Question: I have an image file wish is actually a level inside a game. My question is how can I get the resulting collision map array of this image ?
For example

has this collision map array array :
'''
var collisionMap = [
[0,0,0,0,0,0,0,0,0,0,0,0,0,0,0,0,0,0,0,0,0,0,0,0,0,0,0,0,0,0,0,0,0,0,0,0,0,0,0,0,0,0,0,0,0,0,0,0,0,0,0,0,0,0,0,0,0,0,0,0,0,0,0,0,0,0,0,0,0,0,0,0,0,0,0,0,0,0,0,0,0,0,0,0,0,0,0,0,0,0,0,0,0,0,0,0,0,0,0,0,0,0,0,0,0,0,0,0,0,0,0,0,0,0,0,0,0,0,0,0,0,0,0,0,0,0,0,0,0,0,0,0,0,0,0,0,0,0,0,0,0,0,0,0,0,0,0,0,0,0,0,0,0,0,0,0,0,0,0,0,0,0,0,0,0,0,0,0,0,0,0,0,0,0,0,0,0,0,0,0,0,0,0,0,0,0,0,0,0,0,0,0,0,0,0,0,0,0,0,0,0,0,0,0,0,0,0,0,0,0,0,0],
[0,0,0,0,0,0,0,0,0,0,0,0,0,0,0,0,0,0,0,0,0,0,0,0,0,0,0,0,0,0,0,0,0,0,0,0,0,0,0,0,0,0,0,0,0,0,0,0,0,0,0,0,0,0,0,0,0,0,0,0,0,0,0,0,0,0,0,0,0,0,0,0,0,0,0,0,0,0,0,0,0,0,0,0,0,0,0,0,0,0,0,0,0,0,0,0,0,0,0,0,0,0,0,0,0,0,0,0,0,0,0,0,0,0,0,0,0,0,0,0,0,0,0,0,0,0,0,0,0,0,0,0,0,0,0,0,0,0,0,0,0,0,0,0,0,0,0,0,0,0,0,0,0,0,0,0,0,0,0,0,0,0,0,0,0,0,0,0,0,0,0,0,0,0,0,0,0,0,0,0,0,0,0,0,0,0,0,0,0,0,0,0,0,0,0,0,0,0,0,0,0,0,0,0,0,0,0,0,0,0,0,0],
[0,0,0,0,0,0,0,0,0,0,0,0,0,0,0,0,0,0,0,0,0,0,0,0,0,0,0,0,0,0,0,0,0,0,0,0,0,0,0,0,0,0,0,0,0,0,0,0,0,0,0,0,0,0,0,0,0,0,0,0,0,0,0,0,0,0,0,0,0,0,0,0,0,0,0,0,0,0,0,0,0,0,0,0,0,0,0,0,0,0,0,0,0,0,0,0,0,0,0,0,0,0,0,0,0,0,0,0,0,0,0,0,0,0,0,0,0,0,0,0,0,0,0,0,0,0,0,0,0,0,0,0,0,0,0,0,0,0,0,0,0,0,0,0,0,0,0,0,0,0,0,0,0,0,0,0,0,0,0,0,0,0,0,0,0,0,0,0,0,0,0,0,0,0,0,0,0,0,0,0,0,0,0,0,0,0,0,0,0,0,0,0,0,0,0,0,0,0,0,0,0,0,0,0,0,0,0,0,0,0,0,0],
[0,0,0,0,0,0,0,0,0,0,0,0,0,0,0,0,0,0,0,0,0,0,1,0,0,0,0,0,0,0,0,0,0,0,0,0,0,0,0,0,0,0,0,0,0,0,0,0,0,0,0,0,0,0,0,0,0,0,0,0,0,0,0,0,0,0,0,0,0,0,0,0,0,0,0,0,0,0,0,0,1,1,1,1,1,1,1,1,0,0,0,1,1,1,1,0,0,0,0,0,0,0,0,0,0,0,0,0,0,1,0,0,0,0,0,0,0,0,0,0,0,1,1,1,0,0,0,0,1,1,1,1,0,0,0,0,0,0,0,0,0,0,0,0,0,0,0,0,0,0,0,0,0,0,0,0,0,0,0,0,0,0,0,0,0,0,0,0,0,0,0,0,0,0,0,0,0,0,0,0,0,0,0,0,0,0,0,0,1,1,0,0,0,0,0,0,0,0,0,0,0,0,0,0,0,0,0,0,0,0,0,0],
[0,0,0,0,0,0,0,0,0,0,0,0,0,0,0,0,0,0,0,0,0,0,0,0,0,0,0,0,0,0,0,0,0,0,0,0,0,0,0,0,0,0,0,0,0,0,0,0,0,0,0,0,0,0,0,0,0,0,0,0,0,0,0,0,0,0,0,0,0,0,0,0,0,0,0,0,0,0,0,0,0,0,0,0,0,0,0,0,0,0,0,0,0,0,0,0,0,0,0,0,0,0,0,0,0,0,0,0,0,0,0,0,0,0,0,0,0,0,0,0,0,0,0,0,0,0,0,0,0,0,0,0,0,0,0,0,0,0,0,0,0,0,0,0,0,0,0,0,0,0,0,0,0,0,0,0,0,0,0,0,0,0,0,0,0,0,0,0,0,0,0,0,0,0,0,0,0,0,0,0,0,0,0,0,0,0,0,1,1,1,0,0,0,0,0,0,0,0,0,0,0,0,0,0,0,0,0,0,0,0,0,0],
[0,0,0,0,0,0,0,0,0,0,0,0,0,0,0,0,0,0,0,0,0,0,0,0,0,0,0,0,0,0,0,0,0,0,0,0,0,0,0,0,0,0,0,0,0,0,0,0,0,0,0,0,0,0,0,0,0,0,0,0,0,0,0,0,0,0,0,0,0,0,0,0,0,0,0,0,0,0,0,0,0,0,0,0,0,0,0,0,0,0,0,0,0,0,0,0,0,0,0,0,0,0,0,0,0,0,0,0,0,0,0,0,0,0,0,0,0,0,0,0,0,0,0,0,0,0,0,0,0,0,0,0,0,0,0,0,0,0,0,0,0,0,0,0,0,0,0,0,0,0,0,0,0,0,0,0,0,0,0,0,0,0,0,0,0,0,0,0,0,0,0,0,0,0,0,0,0,0,0,0,0,0,0,0,0,0,1,1,1,1,0,0,0,0,0,0,0,0,0,0,0,0,0,0,0,0,0,0,0,0,0,0],
[0,0,0,0,0,0,0,0,0,0,0,0,0,0,0,0,0,0,0,0,0,0,0,0,0,0,0,0,0,0,0,0,0,0,0,0,0,0,0,0,0,0,0,0,0,0,0,0,0,0,0,0,0,0,0,0,0,0,0,0,0,0,0,0,1,0,0,0,0,0,0,0,0,0,0,0,0,0,0,0,0,0,0,0,0,0,0,0,0,0,0,0,0,0,0,0,0,0,0,0,0,0,0,0,0,0,0,0,0,0,0,0,0,0,0,0,0,0,0,0,0,0,0,0,0,0,0,0,0,0,0,0,0,0,0,0,0,0,0,0,0,0,0,0,0,0,0,0,0,0,0,0,0,0,0,0,0,0,0,0,0,0,0,0,0,0,0,0,0,0,0,0,0,0,0,0,0,0,0,0,0,0,0,0,0,1,1,1,1,1,0,0,0,0,0,0,0,0,0,0,0,0,0,0,0,0,0,0,0,0,0,0],
[0,0,0,0,0,0,0,0,0,0,0,0,0,0,0,0,1,0,0,0,1,1,1,1,1,0,0,0,0,0,0,0,0,0,0,0,0,0,0,0,0,0,0,0,0,0,1,1,0,0,0,0,0,0,0,0,0,1,1,0,0,0,0,0,0,0,0,0,0,0,0,0,0,0,0,0,0,1,1,1,0,0,0,0,0,0,0,0,0,0,0,0,0,0,1,0,0,0,0,0,1,1,0,0,0,0,1,0,0,1,0,0,1,0,0,0,0,0,1,0,0,0,0,0,0,0,0,0,0,1,1,0,0,0,0,0,0,1,0,0,1,0,0,0,0,0,0,0,0,0,0,1,1,0,0,1,0,0,0,0,0,0,0,0,0,0,0,0,1,1,1,1,0,0,0,0,0,0,0,0,0,0,0,0,1,1,1,1,1,1,0,0,0,0,0,0,0,0,0,0,0,0,0,0,0,0,0,0,0,0,0,0],
[0,0,0,0,0,0,0,0,0,0,0,0,0,0,0,0,0,0,0,0,0,0,0,0,0,0,0,0,0,0,0,0,0,0,0,0,0,0,1,1,0,0,0,0,0,0,1,1,0,0,0,0,0,0,0,0,0,1,1,0,0,0,0,0,0,0,0,0,0,0,0,0,0,0,0,0,0,0,0,0,0,0,0,0,0,0,0,0,0,0,0,0,0,0,0,0,0,0,0,0,0,0,0,0,0,0,0,0,0,0,0,0,0,0,0,0,0,0,0,0,0,0,0,0,0,0,0,0,0,0,0,0,0,0,0,0,1,1,0,0,1,1,0,0,0,0,0,0,0,0,1,1,1,0,0,1,1,0,0,0,0,0,0,0,0,0,0,0,0,0,0,0,0,0,0,0,0,0,0,0,0,0,0,1,1,1,1,1,1,1,0,0,0,0,0,0,0,0,0,0,0,0,0,0,0,0,0,0,0,0,0,0],
[0,0,0,0,0,0,0,0,0,0,0,0,0,0,0,0,0,0,0,0,0,0,0,0,0,0,0,0,1,1,0,0,0,0,0,0,0,0,1,1,0,0,0,0,0,0,1,1,0,0,0,0,0,0,0,0,0,1,1,0,0,0,0,0,0,0,0,0,0,0,0,0,0,0,0,0,0,0,0,0,0,0,0,0,0,0,0,0,0,0,0,0,0,0,0,0,0,0,0,0,0,0,0,0,0,0,0,0,0,0,0,0,0,0,0,0,0,0,0,0,0,0,0,0,0,0,0,0,0,0,0,0,0,0,0,1,1,1,0,0,1,1,1,0,0,0,0,0,0,1,1,1,1,0,0,1,1,1,0,0,0,0,0,1,1,0,0,0,0,0,0,0,0,0,0,0,0,0,0,1,1,0,1,1,1,1,1,1,1,1,0,0,0,0,0,0,0,0,0,0,0,0,0,0,0,0,0,0,0,0,0,0],
[0,0,0,0,0,0,0,0,0,0,0,0,0,0,0,0,0,0,0,0,0,0,0,0,0,0,0,0,1,1,0,0,0,0,0,0,0,0,1,1,0,0,0,0,0,0,1,1,0,0,0,0,0,0,0,0,0,1,1,0,0,0,0,0,0,0,0,0,0,0,0,0,0,0,0,0,0,0,0,0,0,0,0,0,0,0,0,0,0,0,0,0,0,0,0,0,0,0,0,0,0,0,0,0,0,0,0,0,0,0,0,0,0,0,0,0,0,0,0,0,0,0,0,0,0,0,0,0,0,0,0,0,0,0,1,1,1,1,0,0,1,1,1,1,0,0,0,0,1,1,1,1,1,0,0,1,1,1,1,0,0,0,0,1,1,0,0,0,0,0,0,0,0,0,0,0,0,0,0,1,1,1,1,1,1,1,1,1,1,1,0,0,0,0,0,0,0,0,0,0,0,0,0,0,0,0,0,0,0,0,0,0],
[1,1,1,1,1,1,1,1,1,1,1,1,1,1,1,1,1,1,1,1,1,1,1,1,1,1,1,1,1,1,1,1,1,1,1,1,1,1,1,1,1,1,1,1,1,1,1,1,1,1,1,1,1,1,1,1,1,1,1,1,1,1,1,1,1,1,1,1,1,0,0,1,1,1,1,1,1,1,1,1,1,1,1,1,1,1,0,0,0,1,1,1,1,1,1,1,1,1,1,1,1,1,1,1,1,1,1,1,1,1,1,1,1,1,1,1,1,1,1,1,1,1,1,1,1,1,1,1,1,1,1,1,1,1,1,1,1,1,1,1,1,1,1,1,1,1,1,1,1,1,1,1,1,0,0,1,1,1,1,1,1,1,1,1,1,1,1,1,1,1,1,1,1,1,1,1,1,1,1,1,1,1,1,1,1,1,1,1,1,1,1,1,1,1,1,1,1,1,1,1,1,1,1,1,1,1,1,1,1,1,1,1],
[1,1,1,1,1,1,1,1,1,1,1,1,1,1,1,1,1,1,1,1,1,1,1,1,1,1,1,1,1,1,1,1,1,1,1,1,1,1,1,1,1,1,1,1,1,1,1,1,1,1,1,1,1,1,1,1,1,1,1,1,1,1,1,1,1,1,1,1,1,0,0,1,1,1,1,1,1,1,1,1,1,1,1,1,1,1,0,0,0,1,1,1,1,1,1,1,1,1,1,1,1,1,1,1,1,1,1,1,1,1,1,1,1,1,1,1,1,1,1,1,1,1,1,1,1,1,1,1,1,1,1,1,1,1,1,1,1,1,1,1,1,1,1,1,1,1,1,1,1,1,1,1,1,0,0,1,1,1,1,1,1,1,1,1,1,1,1,1,1,1,1,1,1,1,1,1,1,1,1,1,1,1,1,1,1,1,1,1,1,1,1,1,1,1,1,1,1,1,1,1,1,1,1,1,1,1,1,1,1,1,1,1]
];
'''
I got this is example from this link : <URL> . I did so many research to figure out how did they got this collision map but i didn't get a result nor a solution to understand so my questions are :
1. did they use some sort of software that can detect the object in the map and return the collision array
2. or did they actually wrote the array by hand
Please help me understand and thank you
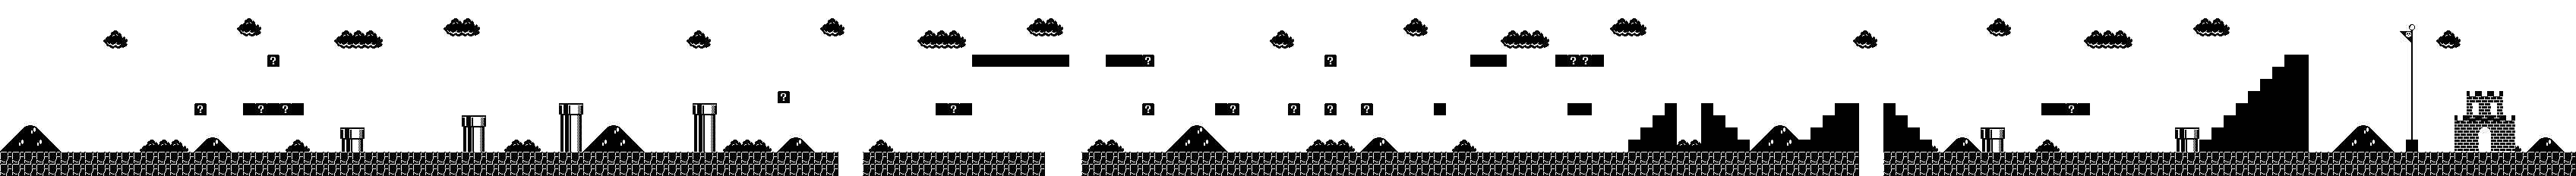
Answer: It's simply a matter of parsing the map pixel by pixel and build an array.
Here is one way of doing this:
## Live demo here
'''
var img = new Image,
canvas = document.createElement('canvas'),
ctx = canvas.getContext('2d');
img.onload = process;
img.crossOrigin = '';
img.src = 'http://i.imgur.com/UUDei9h.png';
function process() {
canvas.width = this.width;
canvas.height = this.height;
ctx.drawImage(this, 0, 0);
var idata = ctx.getImageData(0, 0, this.width, this.height),
buffer = new Uint32Array(idata.data.buffer),
len = buffer.length,
i = 0,
array = [],
subArray = [];
for(;i < len; i++) {
if (i % this.width === 0) {
subArray = new Array();
array.push(subArray);
}
subArray.push(buffer[i] === 0 ? 0 : 1);
}
/// "array" now contains the converted image.
}
'''
You can then build up a code string based on the array (directly in the above loop or in a second loop) if you wish to paste it into your game code.
However, using a such as the native canvas pixel buffer is much faster than using a conventional array in JavaScript, so it is better to just keep the Uint-32 view on the image buffer without converting it and then calculate the position based on x and y, then check the pixel value directly:
'''
/// keep a global 32-bits pixel buffer handy
var idata = ctx.getImageData(0, 0, canvas.width, canvas.height),
buffer = new Uint32Array(idata.data.buffer);
'''
Then when checking for collision:
'''
function isCollision(x, y) {
var pos = y * image.width + x;
return (buffer[pos] !== 0);
}
'''
which returns true if the collision map had a non-transparent pixel.
If you want to optimize memory use just create a Uint8Array and copy over 0 and 1 instead representing each pixel which can be even a little bit faster than using the full image buffer.
'''
/// invoke only once when image has loaded
var idata = ctx.getImageData(0, 0, canvas.width, canvas.height),
buffer32 = new Uint32Array(idata.data.buffer),
len = buffer32.length,
buffer8 = new Uint8Array(len),
i = 0;
for(; i < len; i++)
buffer8[i] = (buffer32[i] === 0) ? 0 : 1;
'''
Now you can use 'buffer8' instead in the 'isCollision()' function above (of course, make the 'buffer8' available for the scope you intend to use it in).
# Live demo for typed array with hit-test
Update: I just noticed (as the version of the map in the Q is tiny) that you have some details in the shapes. I would recommend creating a "invisible" image without any details, only solid shapes that matches the more detailed version and use that for this process (ie. fill in the pillars with solid pixels etc.) - sort of a "matte" image.
Update:
To generate a string from the array (first method on top) that you can paste directly into your game code you can use something like this:
'''
/// declare and init string
var resStr = 'var hitArray = [[';
/// iterate array and build up string
for(i = 0; i < array.length; i++)
resStr += array[i].toString() + '],
[';
/// finialize string
resStr = resStr.substring(0, resStr.length - 3) + '];';
'''
'resStr' now contains the code for the array.
<URL>
Hope this helps!